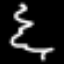
Label: squiggle